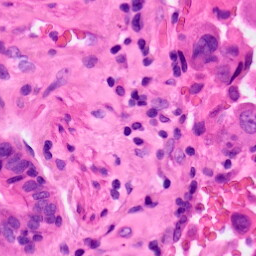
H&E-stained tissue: Lung